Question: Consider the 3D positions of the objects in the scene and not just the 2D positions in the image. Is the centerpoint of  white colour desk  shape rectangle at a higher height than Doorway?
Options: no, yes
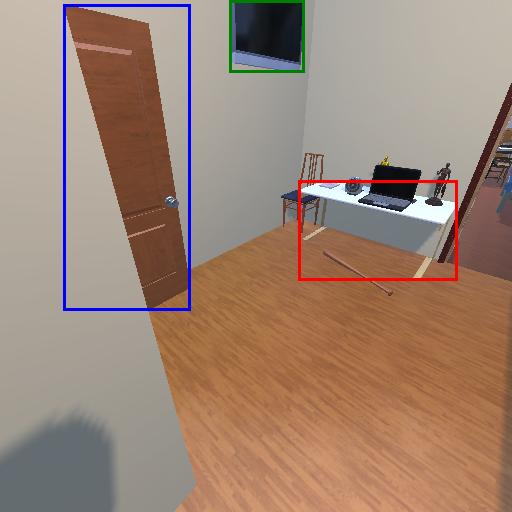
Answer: no